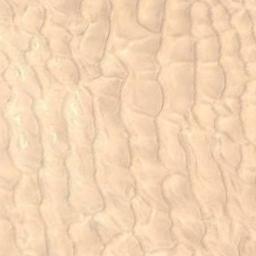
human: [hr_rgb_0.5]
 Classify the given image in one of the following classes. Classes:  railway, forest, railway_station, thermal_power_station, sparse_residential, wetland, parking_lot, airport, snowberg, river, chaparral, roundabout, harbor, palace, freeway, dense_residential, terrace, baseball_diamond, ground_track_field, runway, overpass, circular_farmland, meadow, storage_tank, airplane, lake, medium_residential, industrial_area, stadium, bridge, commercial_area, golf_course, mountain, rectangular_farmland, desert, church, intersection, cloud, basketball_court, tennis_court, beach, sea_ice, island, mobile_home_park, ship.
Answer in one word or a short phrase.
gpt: desert